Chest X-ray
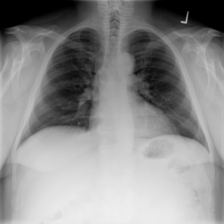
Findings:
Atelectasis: negative
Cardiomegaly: negative
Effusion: negative
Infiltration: negative
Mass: negative
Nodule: negative
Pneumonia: negative
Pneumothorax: negative
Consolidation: negative
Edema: negative
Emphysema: negative
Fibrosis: negative
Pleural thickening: negative
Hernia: negative